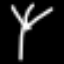
Label: fork